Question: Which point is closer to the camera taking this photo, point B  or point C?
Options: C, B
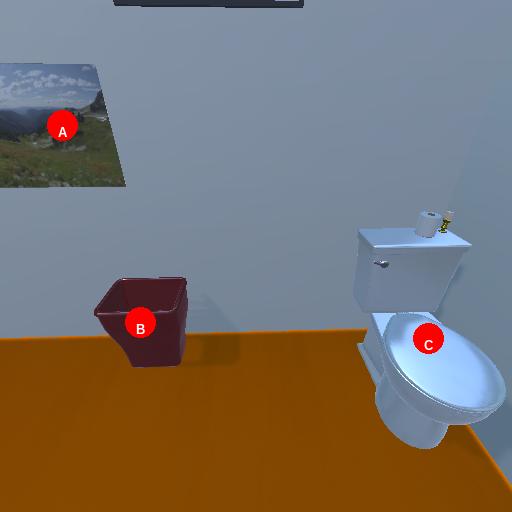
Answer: C